Aerial crown-view tile of a tropical tree (Barro Colorado Island, Panama), acquired 20240813:
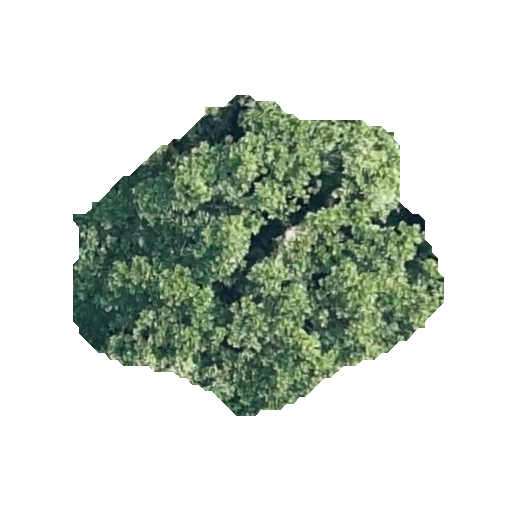
Species: Anacardium excelsum
GBIF accepted scientific name: Anacardium excelsum
Crown area: 123.744 m²